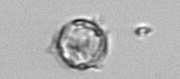
Label: Thalassiosira